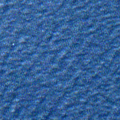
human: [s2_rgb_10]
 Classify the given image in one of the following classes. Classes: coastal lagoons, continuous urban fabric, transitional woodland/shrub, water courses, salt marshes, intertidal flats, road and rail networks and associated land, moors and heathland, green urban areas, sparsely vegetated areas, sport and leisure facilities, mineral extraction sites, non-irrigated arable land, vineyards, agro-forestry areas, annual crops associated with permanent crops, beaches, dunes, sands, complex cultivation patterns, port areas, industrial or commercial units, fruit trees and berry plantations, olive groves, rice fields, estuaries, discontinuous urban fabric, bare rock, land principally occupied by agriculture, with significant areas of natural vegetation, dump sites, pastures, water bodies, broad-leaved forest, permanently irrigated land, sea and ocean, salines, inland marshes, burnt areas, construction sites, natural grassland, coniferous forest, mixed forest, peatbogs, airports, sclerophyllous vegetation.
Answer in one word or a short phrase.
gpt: sea and ocean